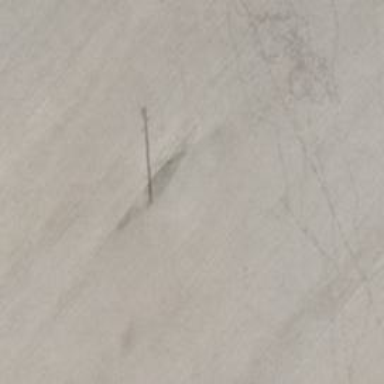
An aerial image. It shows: Minor power line with three cables.